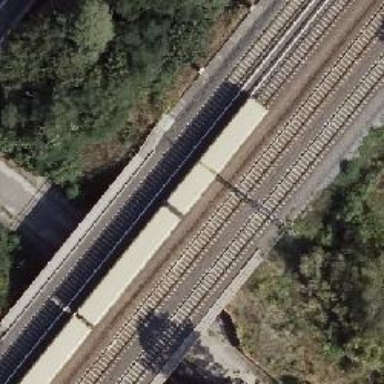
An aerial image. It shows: Bridge for the electrified light rail.